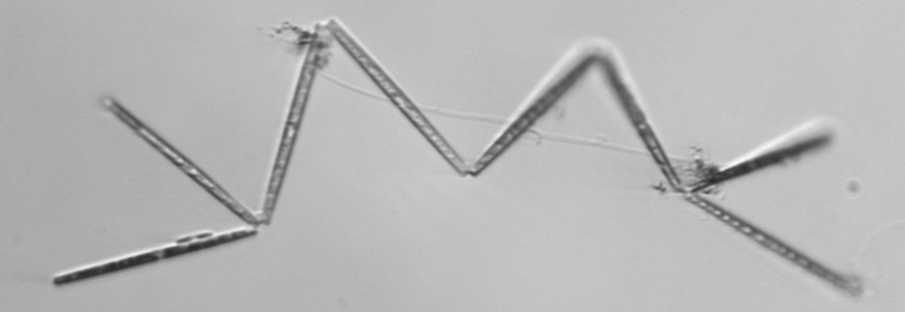
Label: Thalassionema